Question: I want to make a UIView animate when it's being closed. I tried reading the following:
<URL>
<URL>
<URL>
However, I'd like to make it transition from the side of the screen, as per the image in the Google Chrome app.

Is there another animation that is set for this? I was not able to find it... I'm assuming it has to do with 'animateWithDuration' or a 'CATransform'...can somebody point me in the right direction for this?
I used the below post for an answer as well as this post:
<URL>
I was able to add multiple animations as per below:
'''
[UIView animateWithDuration: .2
delay: 0
options: (UIViewAnimationOptionCurveLinear | UIViewAnimationOptionAllowUserInteraction)
animations:^{self.view.center = CGPointMake(self.view.frame.origin.x * 3, self.view.frame.origin.y * 2), self.view.transform = CGAffineTransformMakeRotation(M_PI_4/2);}
completion:nil];
'''
Previously I was not aware you can add multiple animations so easily. That adds rotation as well as the linear movement together.
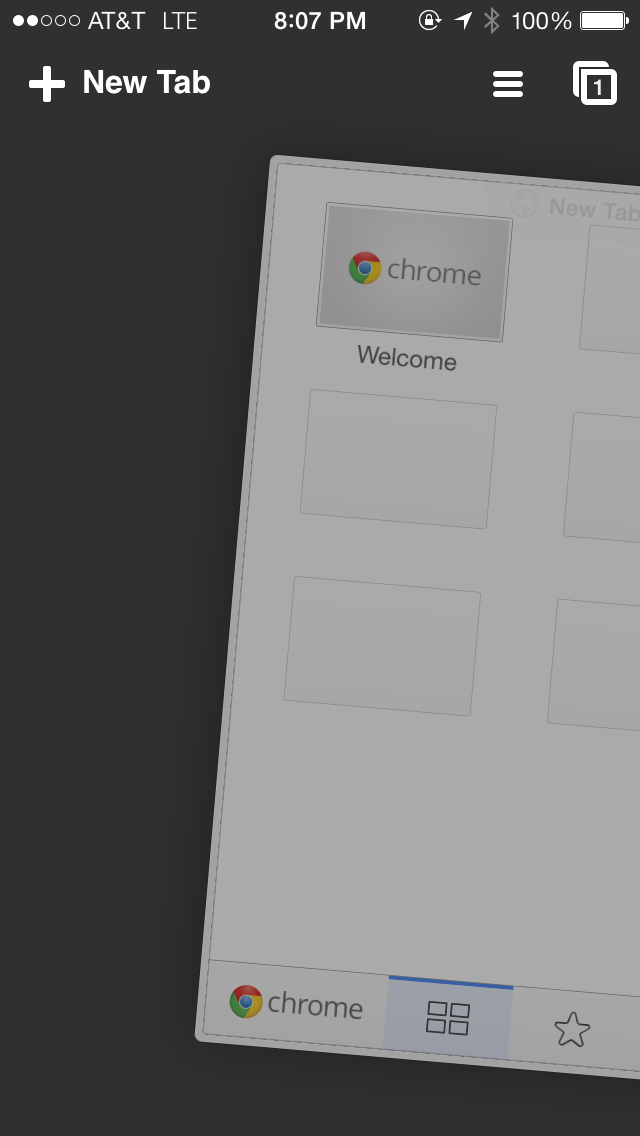
Answer: Animate your view so it moves offscreen/shrinks/expands/fades, then do the actual removal when the animation ends.
You can do this by altering the properties of the view (position/size/offset) between a beginAnimations/commitAnimations block. UIKit will then animate these properties over the time specified.
E.g something like;
'''
[UIView beginAnimations:nil context:NULL];
[UIView setAnimationDuration:0.30f];
view.transform =
CGAffineTransformMakeTranslation(
view.frame.origin.x,
480.0f + (view.frame.size.height/2) // move the whole view offscreen
);
background.alpha = 0; // also fade to transparent
[UIView commitAnimations];
'''
In the animation end notification you can then remove the view.